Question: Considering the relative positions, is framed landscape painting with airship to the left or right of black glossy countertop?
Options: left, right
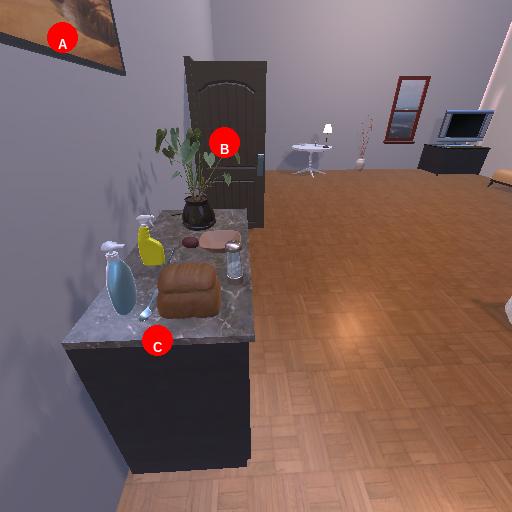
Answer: left